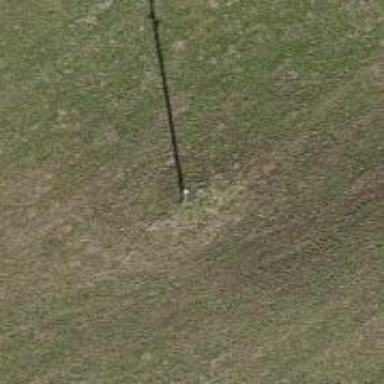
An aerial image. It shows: Power pole.